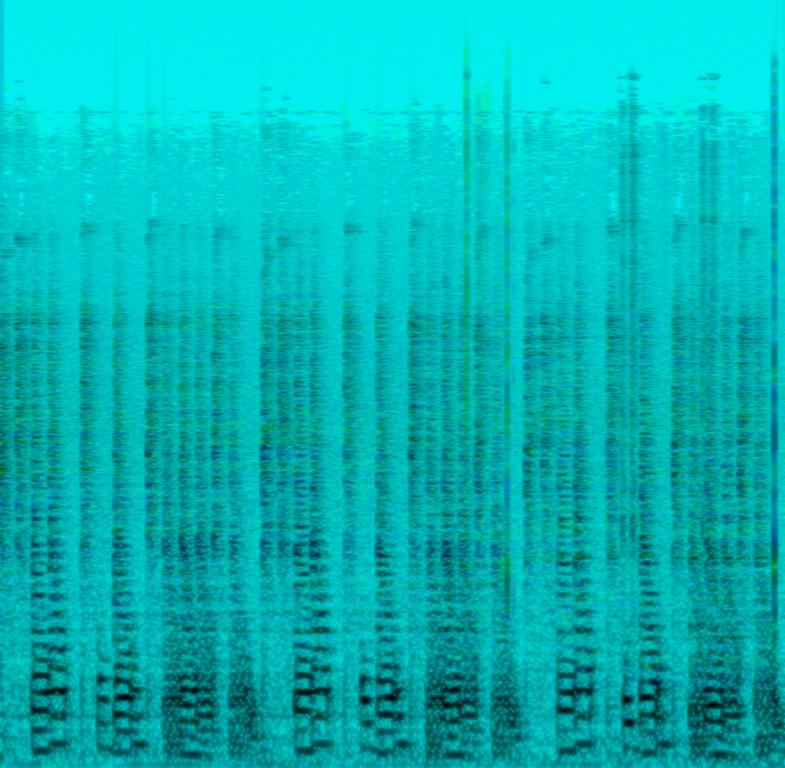
The low quality recording features a repetitive synth bass melody played on a modulated synthesizer, followed by bouncy snare. The recording is very noisy, in mono, with some chair squeaking and phone grip noises.